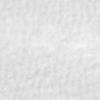
Label: no_change